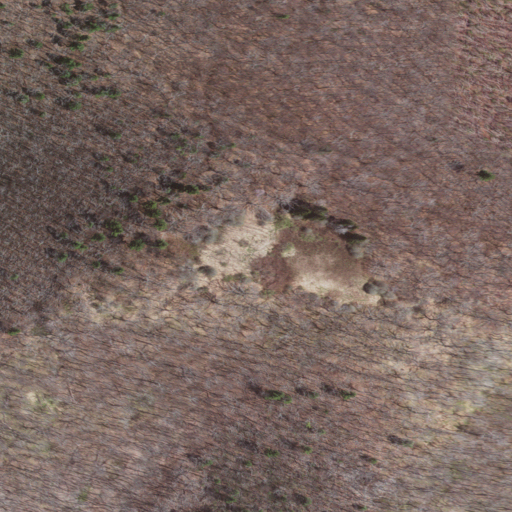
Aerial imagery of mountain in Virginia named Wallace Peak containing only deciduous forest